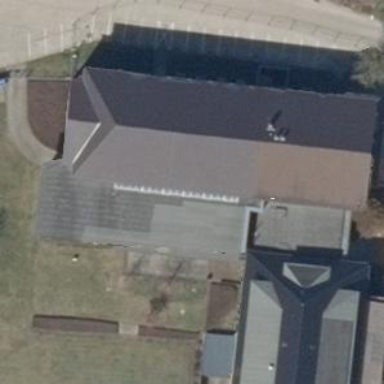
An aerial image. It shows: Public building.